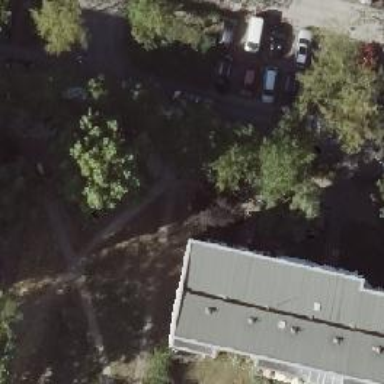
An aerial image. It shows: Concrete footway.